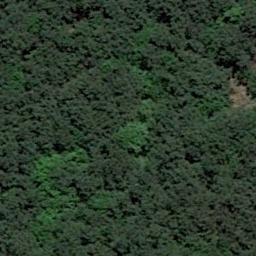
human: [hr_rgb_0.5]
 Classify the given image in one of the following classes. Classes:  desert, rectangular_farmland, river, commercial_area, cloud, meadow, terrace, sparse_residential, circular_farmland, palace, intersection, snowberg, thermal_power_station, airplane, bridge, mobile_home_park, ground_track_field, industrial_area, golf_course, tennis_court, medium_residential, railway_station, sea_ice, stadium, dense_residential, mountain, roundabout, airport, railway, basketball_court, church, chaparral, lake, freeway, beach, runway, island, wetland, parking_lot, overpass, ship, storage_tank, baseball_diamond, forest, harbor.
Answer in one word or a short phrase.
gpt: forest